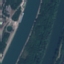
Label: River